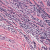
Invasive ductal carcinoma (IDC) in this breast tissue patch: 1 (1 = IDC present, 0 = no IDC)